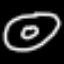
Label: donut